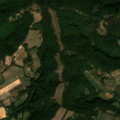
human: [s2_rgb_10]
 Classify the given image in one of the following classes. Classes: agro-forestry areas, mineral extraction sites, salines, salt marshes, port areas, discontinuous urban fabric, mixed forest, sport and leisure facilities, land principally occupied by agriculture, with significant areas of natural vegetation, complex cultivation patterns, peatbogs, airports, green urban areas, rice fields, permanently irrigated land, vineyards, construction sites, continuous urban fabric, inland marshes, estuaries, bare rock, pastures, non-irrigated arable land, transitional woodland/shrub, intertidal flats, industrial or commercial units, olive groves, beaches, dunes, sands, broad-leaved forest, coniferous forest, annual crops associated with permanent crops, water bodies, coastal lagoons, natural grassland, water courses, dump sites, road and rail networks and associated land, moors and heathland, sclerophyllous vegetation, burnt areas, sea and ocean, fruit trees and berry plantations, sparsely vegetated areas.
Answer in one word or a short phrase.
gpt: complex cultivation patterns, land principally occupied by agriculture, with significant areas of natural vegetation, broad-leaved forest